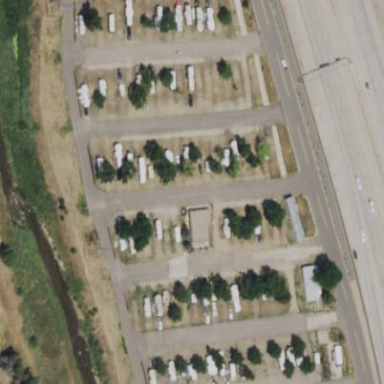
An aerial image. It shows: Caravan site for tourism.